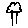
Label: tree